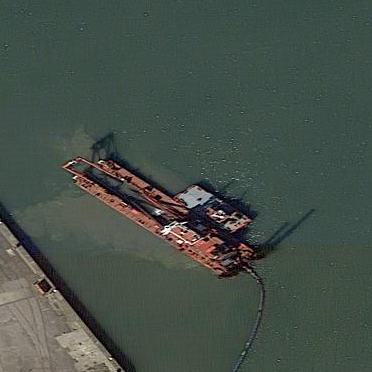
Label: civil